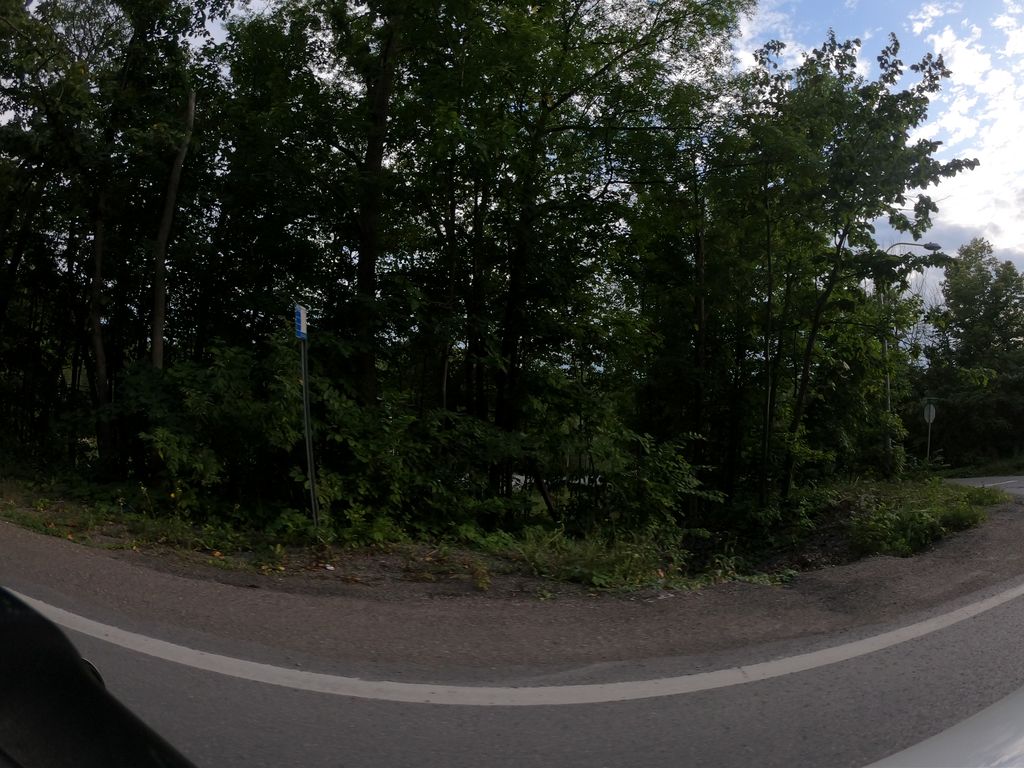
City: ottawa-gatineau